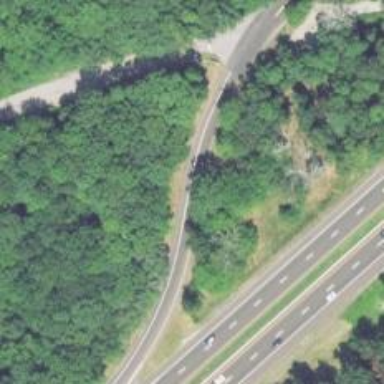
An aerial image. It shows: Motorway link.